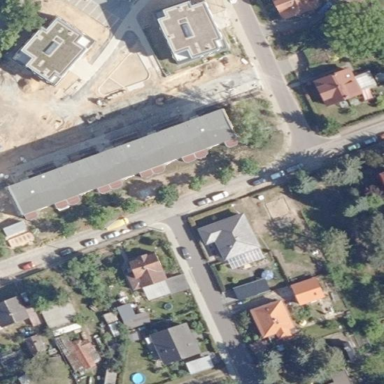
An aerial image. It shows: Building with apartments and flat roof.